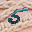
Label: 5